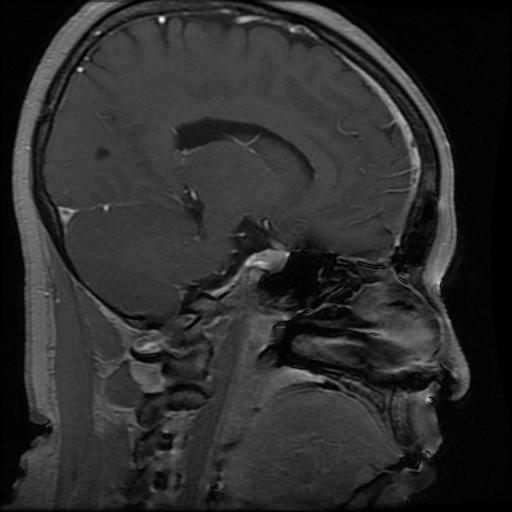
Label: pituitary